Interaction volume radius: 10 \u00c5
Interaction volume height: 30 \u00c5
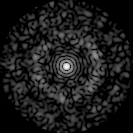
Disorder parameter: 0.8392